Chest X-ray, PA view. Patient: 46 years old, sex F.
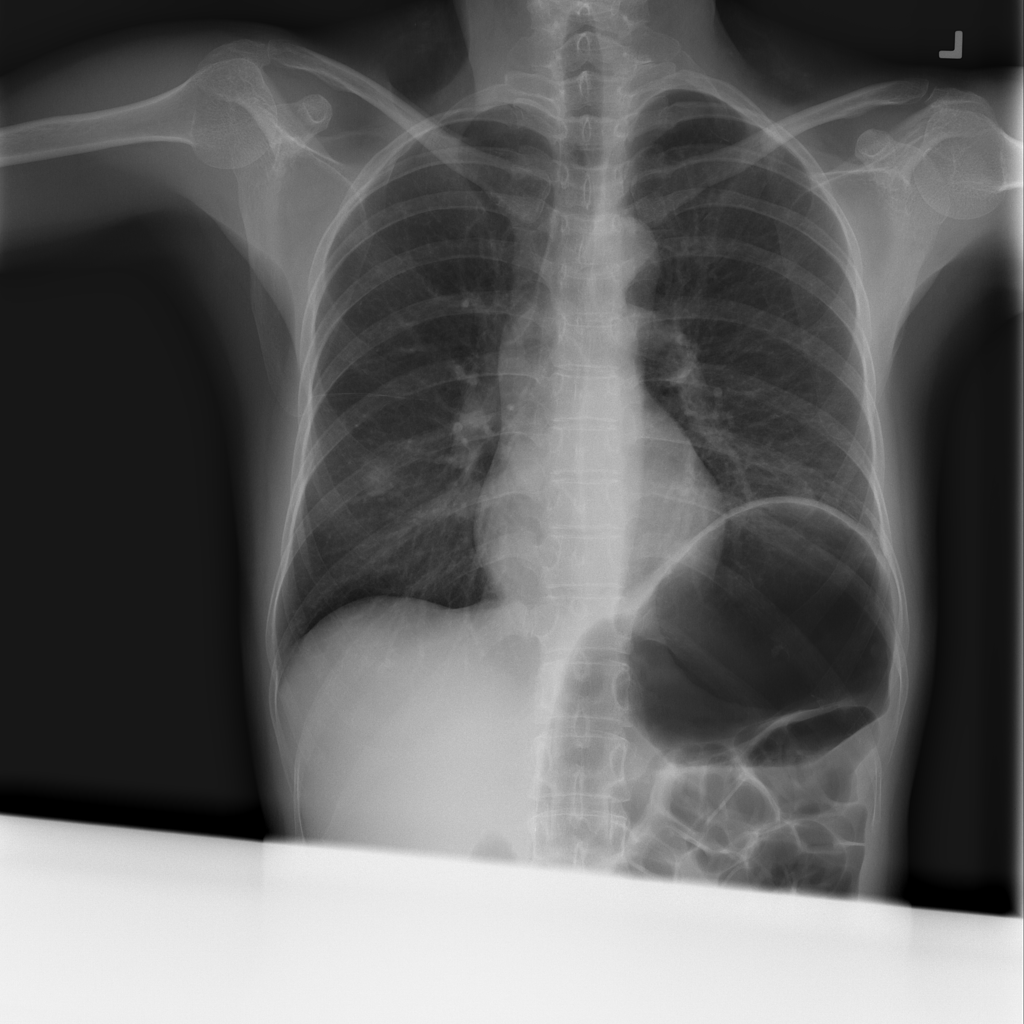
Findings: No Finding